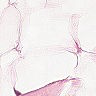
Metastatic tissue present: no